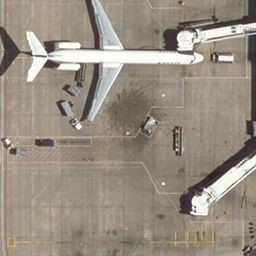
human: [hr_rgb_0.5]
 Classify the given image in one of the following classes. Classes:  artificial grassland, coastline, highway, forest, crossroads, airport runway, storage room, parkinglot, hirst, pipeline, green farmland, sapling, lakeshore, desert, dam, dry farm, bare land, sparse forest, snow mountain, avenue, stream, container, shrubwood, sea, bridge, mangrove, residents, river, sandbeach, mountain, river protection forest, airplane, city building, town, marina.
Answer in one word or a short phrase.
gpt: airplane